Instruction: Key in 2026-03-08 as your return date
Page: home
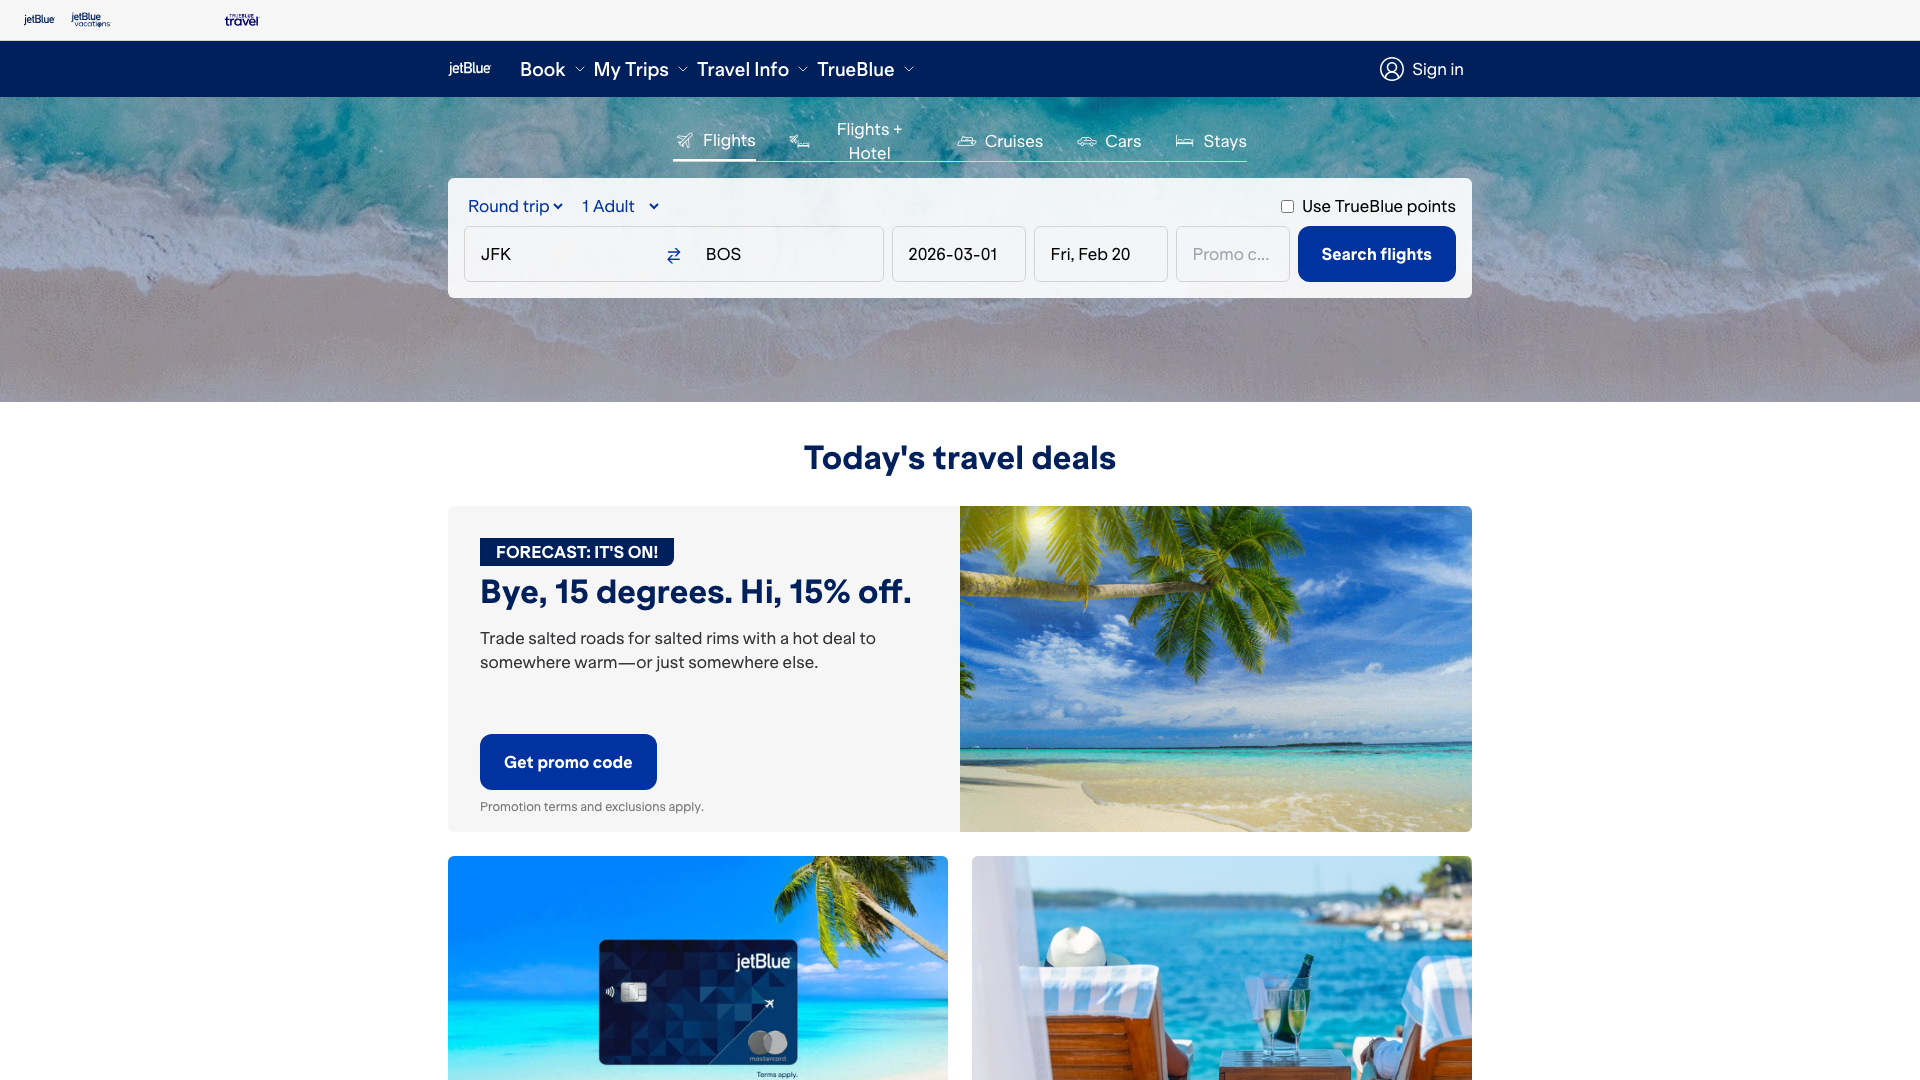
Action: type